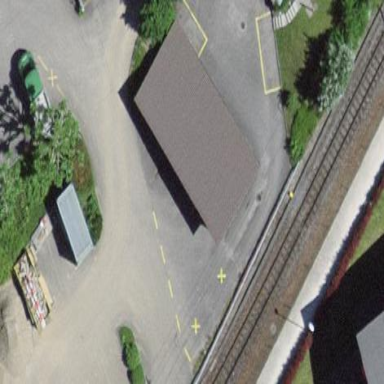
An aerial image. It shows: Garage building.